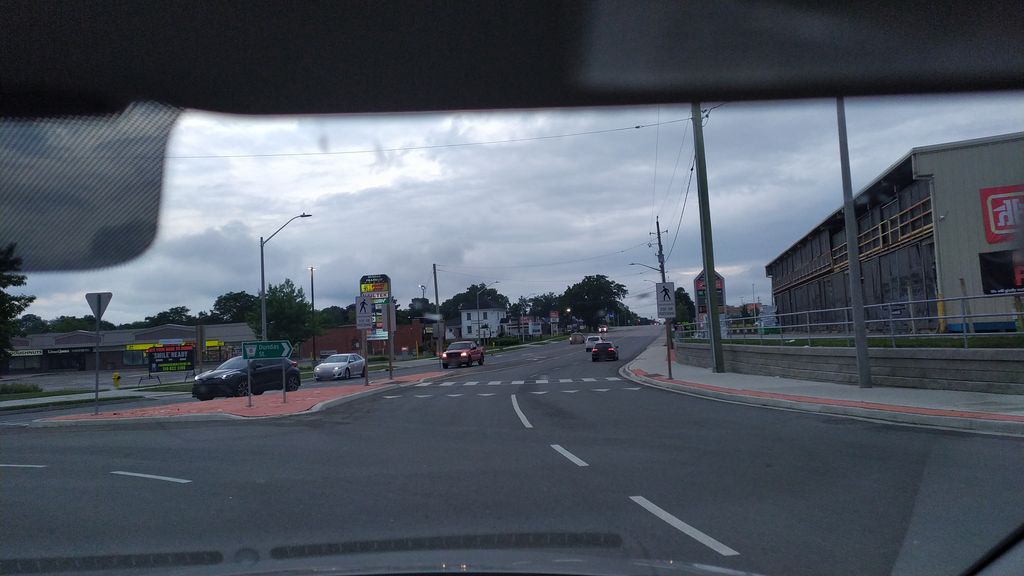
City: kitchener-waterloo